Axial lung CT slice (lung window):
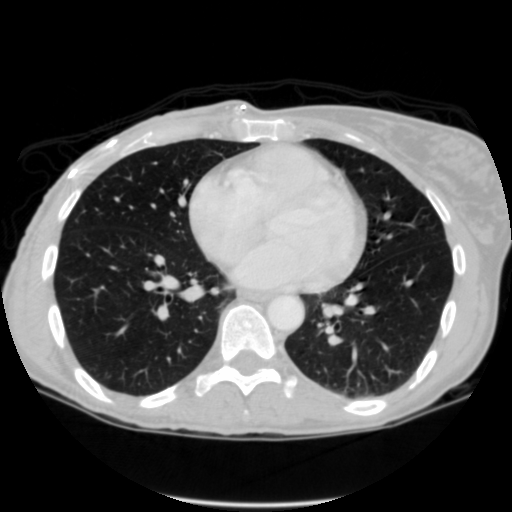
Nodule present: no